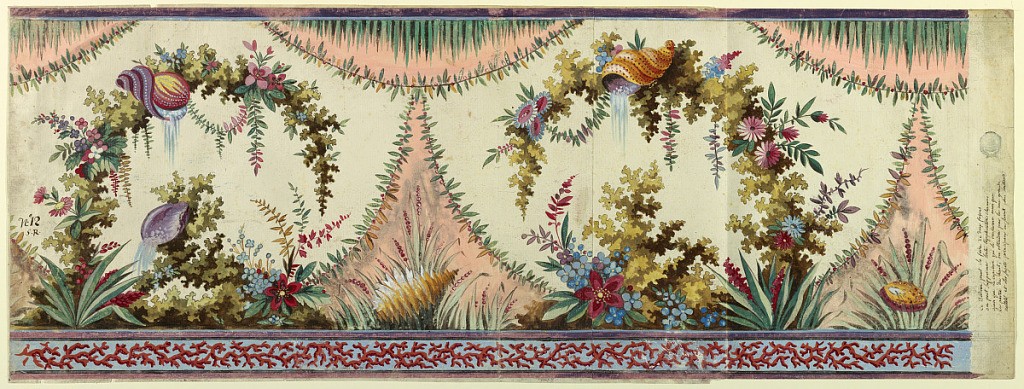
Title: Design no. 12 for an Embroidered Horizontal Border of the "Fabrique de St. Ruf"
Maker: Fabrique de Saint Ruf, Lyon, France
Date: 1780–1790
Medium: Graphite, brush and gouache on two pieces of paper pasted together horizontally
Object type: Drawing
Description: Fantastical curved plants, facing each other symmetrically. Two shells, with water pouring from them, are included in the left design, one shell in the right one. Appliqués of spherical triangles and of segments in rose silk with emrboidered motifs, are alternately suggested in the intervals. Horizontal strips on top and at the bottom; coral rinceaux in the main one at the bottom. Written at left: "No 12 S. R.". Paper margin at right: "cation chamois / ainsi que Le capilaire que se renferme ainsi que / La partie du haut on et Les sujets principaux en seront plus Saillants".